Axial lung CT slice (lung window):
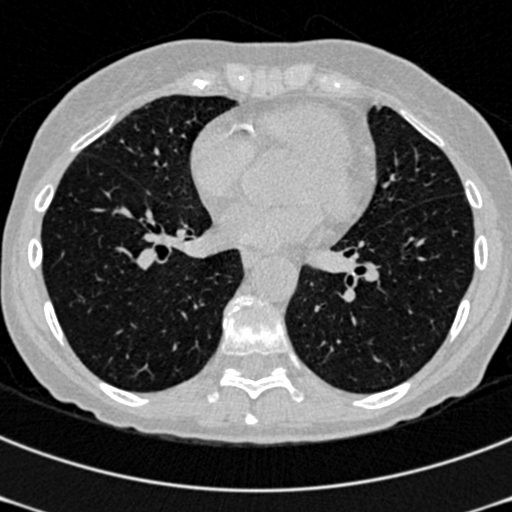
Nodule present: no